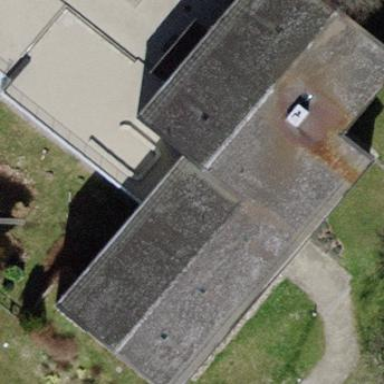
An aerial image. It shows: School building.